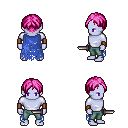
a pixel art fantasy rpg character, male body template, dark elf, purple skin, blue tattered cape, teal pants, pink parted hairstyle, leather bracers, dagger, four views (front, back, left, right), 2x2 character sprite sheet, small pixel art, hard edges, no anti-aliasing